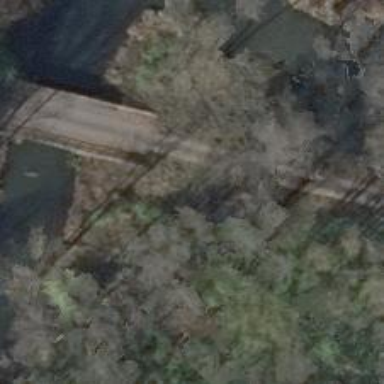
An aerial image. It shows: Concrete track road with bridge. The track type is classified as grade 3.